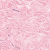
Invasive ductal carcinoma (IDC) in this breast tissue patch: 0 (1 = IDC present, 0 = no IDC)